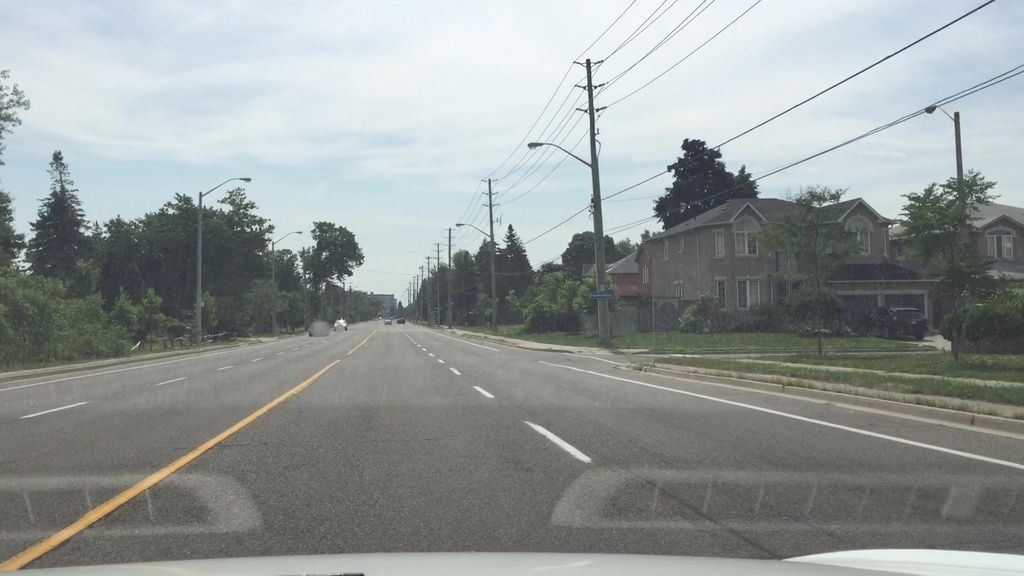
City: toronto